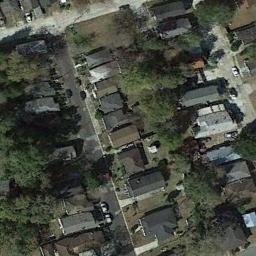
Label: residential